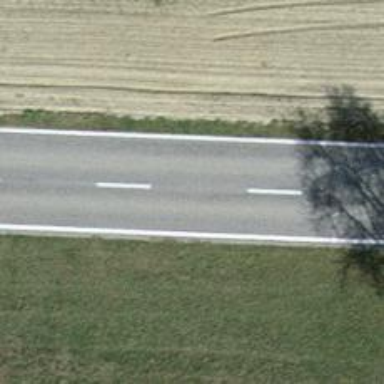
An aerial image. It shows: Secondary road with asphalt surface.